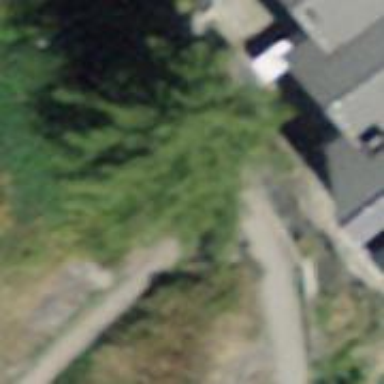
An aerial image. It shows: Cobblestone path.